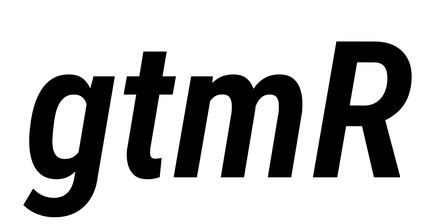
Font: Roboto-Italic_Condensed_SemiBold_Italic